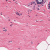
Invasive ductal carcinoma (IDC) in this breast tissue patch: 0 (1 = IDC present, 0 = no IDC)